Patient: sex F, age 48
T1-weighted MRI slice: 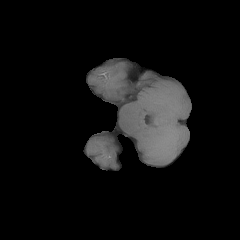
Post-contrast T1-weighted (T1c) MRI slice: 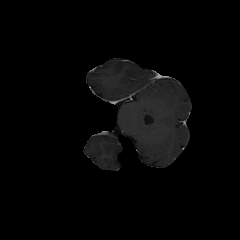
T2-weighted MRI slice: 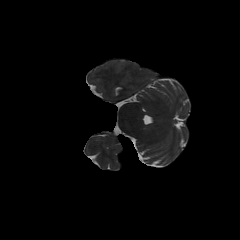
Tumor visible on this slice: no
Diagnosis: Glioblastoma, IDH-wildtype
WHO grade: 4